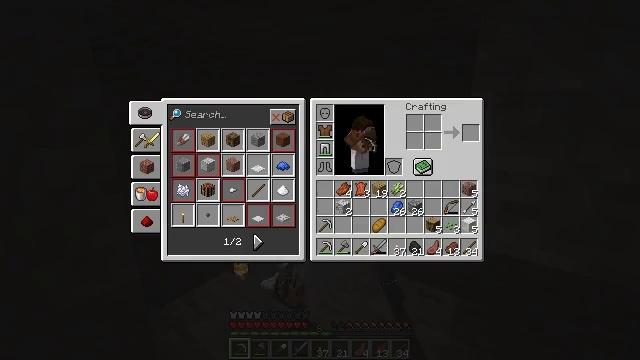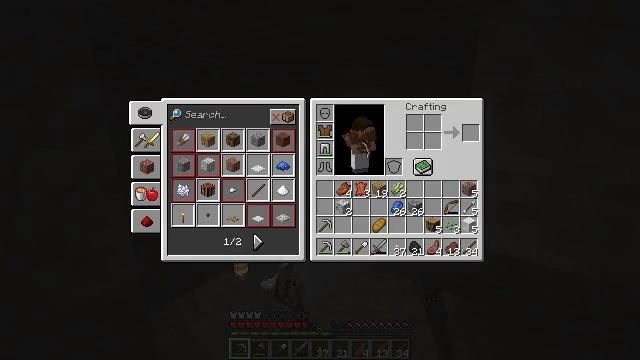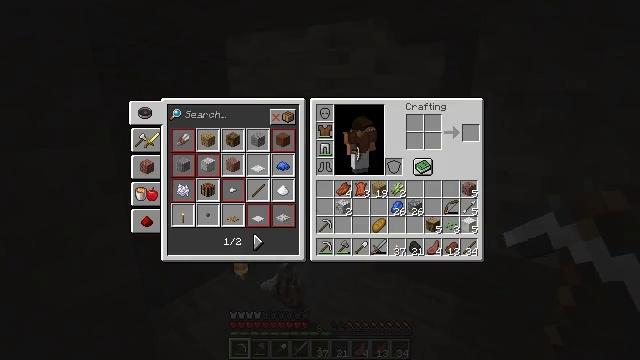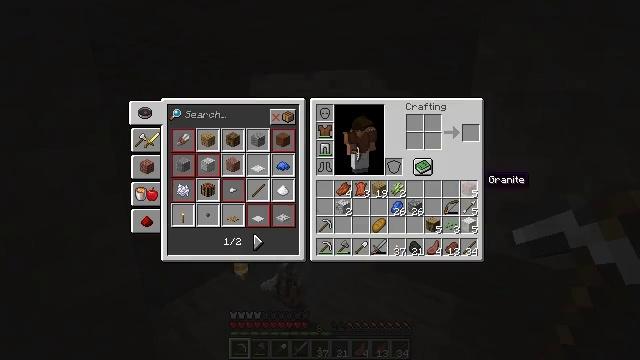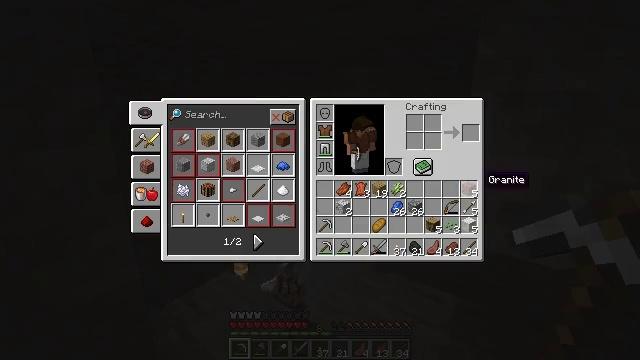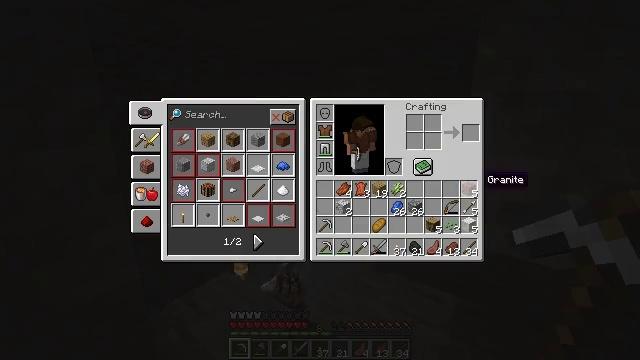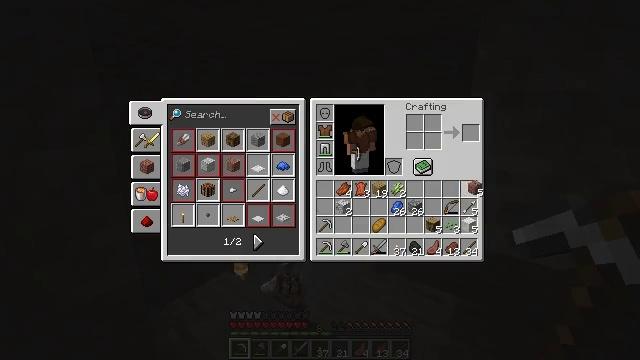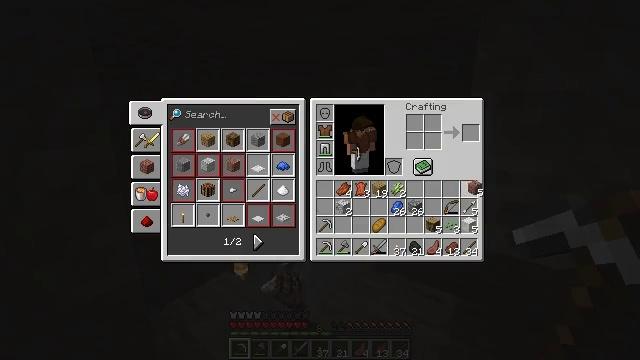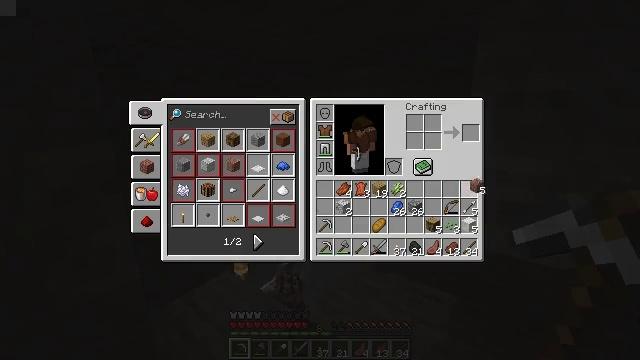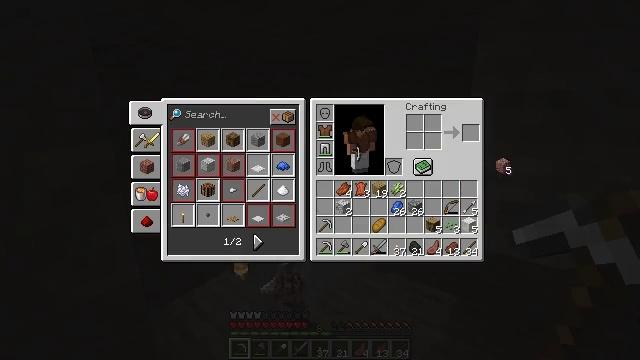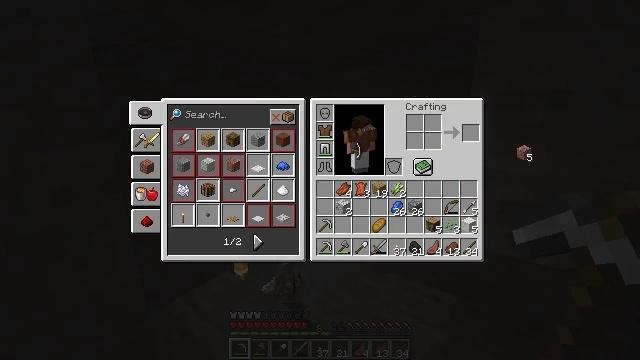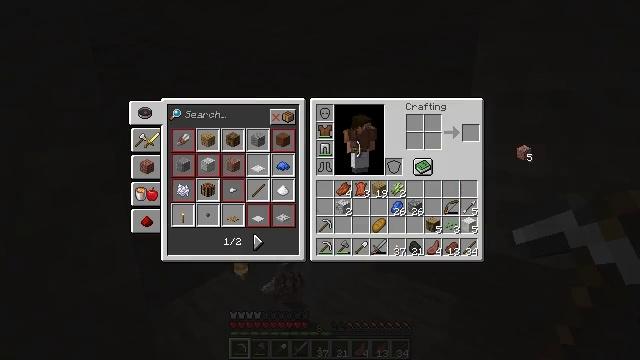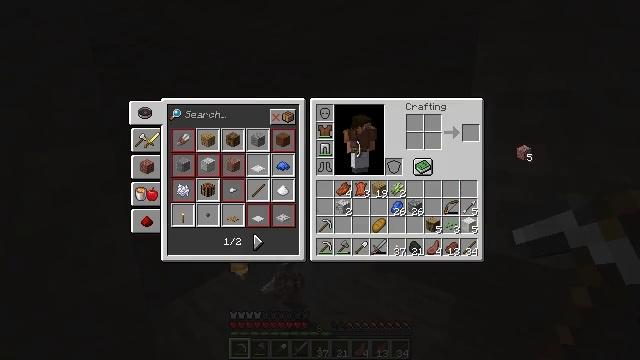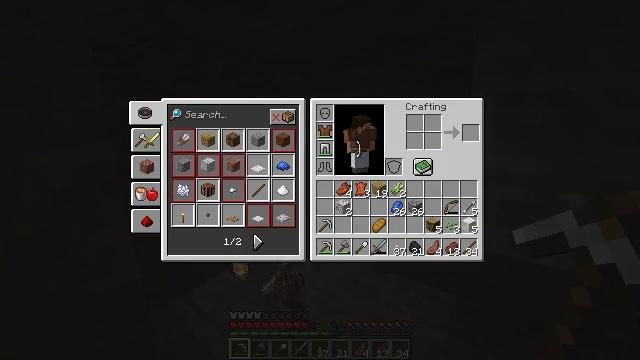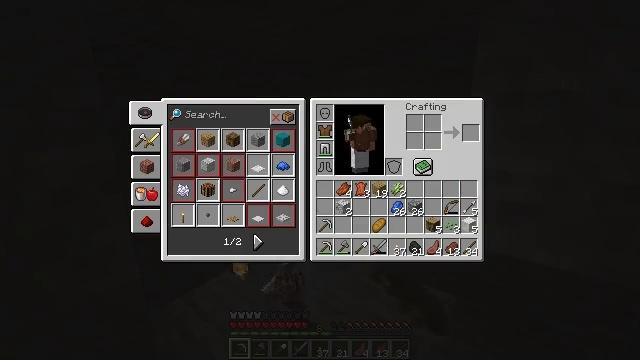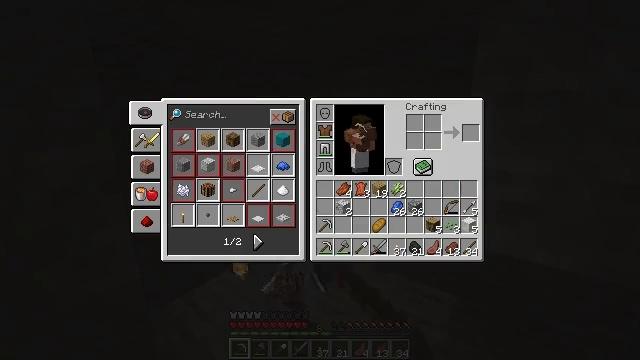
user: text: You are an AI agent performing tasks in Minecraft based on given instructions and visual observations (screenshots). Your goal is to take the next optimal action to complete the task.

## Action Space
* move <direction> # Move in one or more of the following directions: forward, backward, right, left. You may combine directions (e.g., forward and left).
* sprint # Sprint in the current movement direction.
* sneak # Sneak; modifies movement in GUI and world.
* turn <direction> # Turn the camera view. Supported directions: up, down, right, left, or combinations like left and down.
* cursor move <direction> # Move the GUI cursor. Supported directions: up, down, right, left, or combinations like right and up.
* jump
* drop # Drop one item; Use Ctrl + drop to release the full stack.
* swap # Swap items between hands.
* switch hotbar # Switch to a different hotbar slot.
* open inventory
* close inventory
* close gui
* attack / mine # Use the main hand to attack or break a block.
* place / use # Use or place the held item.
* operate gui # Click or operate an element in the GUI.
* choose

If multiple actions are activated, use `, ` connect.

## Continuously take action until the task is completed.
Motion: motion action
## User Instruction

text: Drop a granite.
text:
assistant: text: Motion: open gui
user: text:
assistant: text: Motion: no_op
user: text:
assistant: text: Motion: no_op
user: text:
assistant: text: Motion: no_op
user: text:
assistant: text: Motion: no_op
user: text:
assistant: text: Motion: operate gui
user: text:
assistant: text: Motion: operate gui
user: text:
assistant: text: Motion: operate gui
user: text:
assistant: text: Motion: cursor move right and up
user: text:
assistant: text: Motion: cursor move right and up
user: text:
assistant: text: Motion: operate gui
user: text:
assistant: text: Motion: operate gui
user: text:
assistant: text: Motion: no_op
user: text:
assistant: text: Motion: no_op
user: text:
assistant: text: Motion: no_op
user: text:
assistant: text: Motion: no_op
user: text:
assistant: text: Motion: no_op
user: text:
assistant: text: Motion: close gui